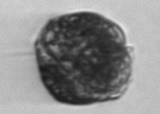
Label: Alexandrium_catenella